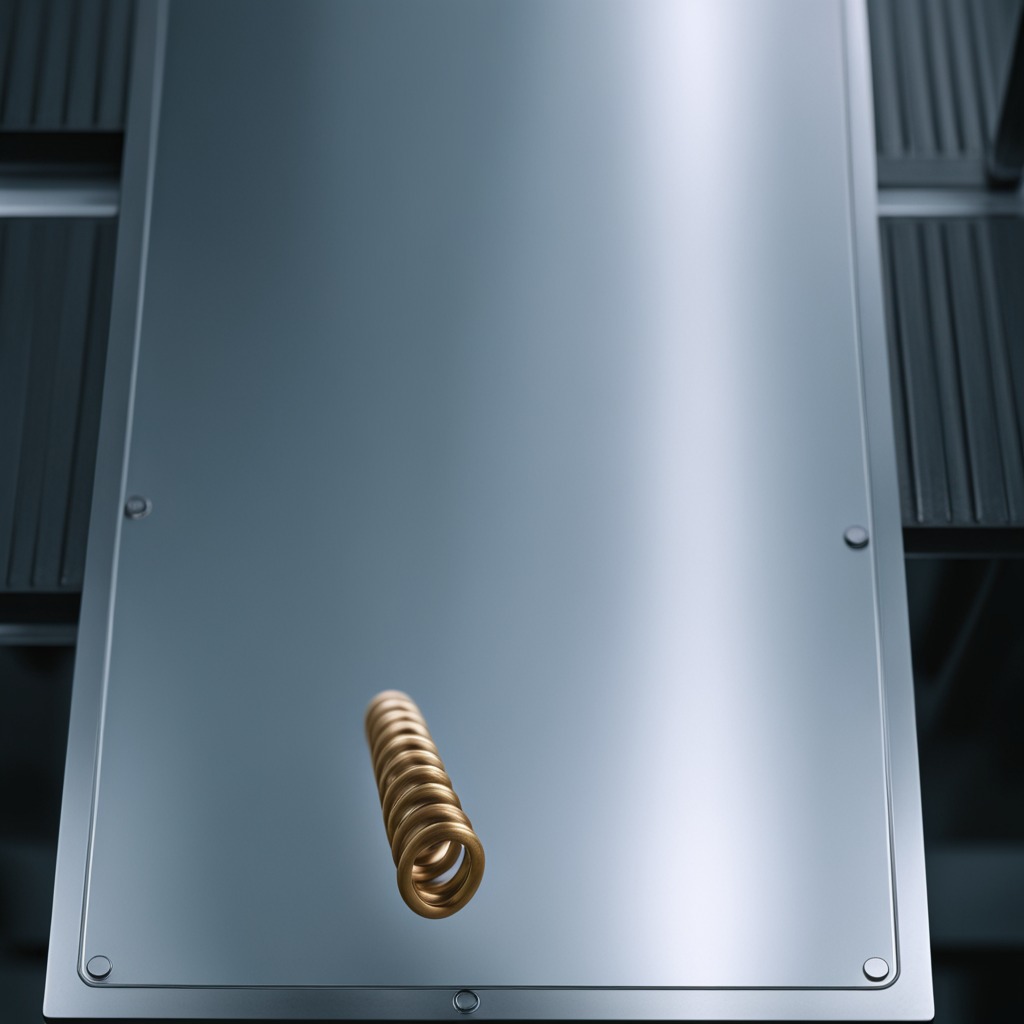
A coiled metal spring lies on a metal table in a machine shop under fluorescent lights.